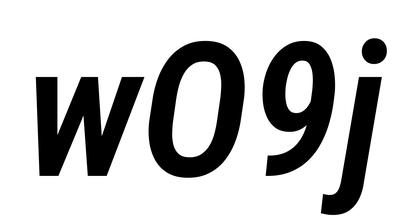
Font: Roboto-Italic_Condensed_SemiBold_Italic